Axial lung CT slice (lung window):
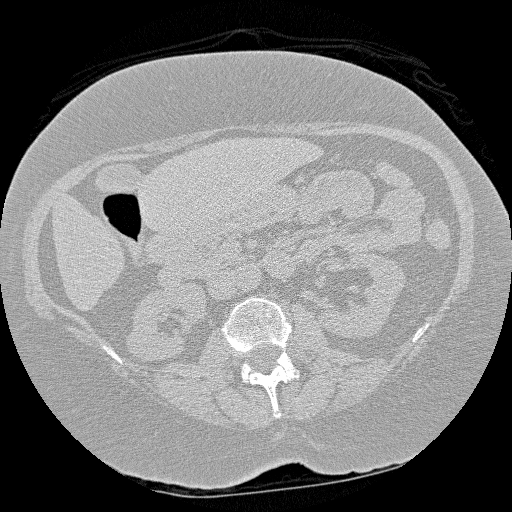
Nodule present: no